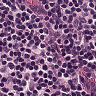
Metastatic tissue present: no